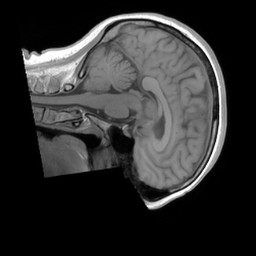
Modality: T1w
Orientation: sagittal
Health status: ill
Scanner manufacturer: siemens
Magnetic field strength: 3 T
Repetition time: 0.4 s
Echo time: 0.00246 s